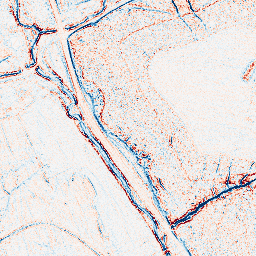
Category: edge_preserving
Decomposition family: bilateral
Decomposition parameters: d: 5
sigma_color: 75
sigma_space: 150
Upsampling method: bicubic
Upsampling parameters: scale: 4
Upsampling scale: 4